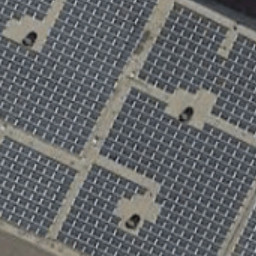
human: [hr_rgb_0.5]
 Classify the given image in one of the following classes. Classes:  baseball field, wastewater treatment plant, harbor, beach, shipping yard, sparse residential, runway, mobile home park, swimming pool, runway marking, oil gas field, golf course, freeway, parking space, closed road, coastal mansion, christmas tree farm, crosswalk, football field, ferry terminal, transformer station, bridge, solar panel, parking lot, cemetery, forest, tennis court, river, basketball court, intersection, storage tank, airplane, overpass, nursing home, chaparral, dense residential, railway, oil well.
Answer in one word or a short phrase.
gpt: solar panel